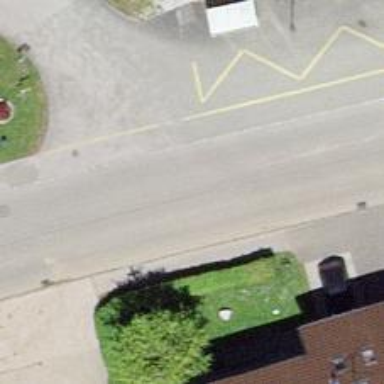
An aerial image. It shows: Secondary road.